Interaction volume radius: 10 \u00c5
Interaction volume height: 15 \u00c5
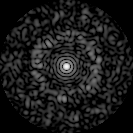
Disorder parameter: 0.8433